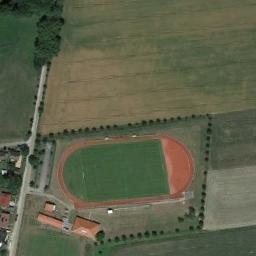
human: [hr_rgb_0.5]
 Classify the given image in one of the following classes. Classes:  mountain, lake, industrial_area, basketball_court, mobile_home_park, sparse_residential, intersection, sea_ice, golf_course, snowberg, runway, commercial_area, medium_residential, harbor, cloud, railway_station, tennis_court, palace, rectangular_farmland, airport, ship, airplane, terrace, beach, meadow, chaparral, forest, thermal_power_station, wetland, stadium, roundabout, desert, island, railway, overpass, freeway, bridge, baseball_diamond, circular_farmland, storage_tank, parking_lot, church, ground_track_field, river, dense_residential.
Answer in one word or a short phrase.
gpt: ground_track_field